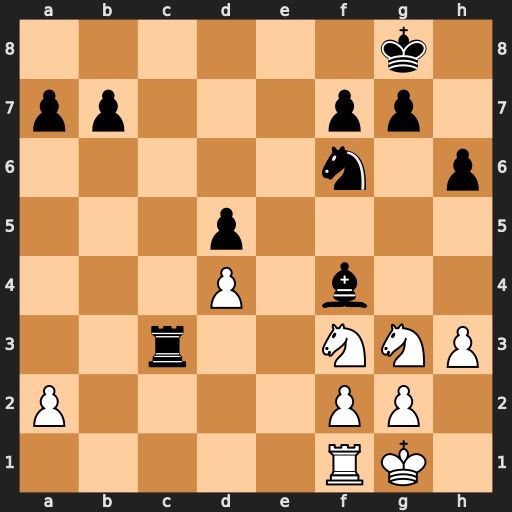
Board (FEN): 6k1/pp3pp1/5n1p/3p4/3P1b2/2r2NNP/P4PP1/5RK1
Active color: w
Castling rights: -
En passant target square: -
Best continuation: Ne2 Ra3 Nxf4